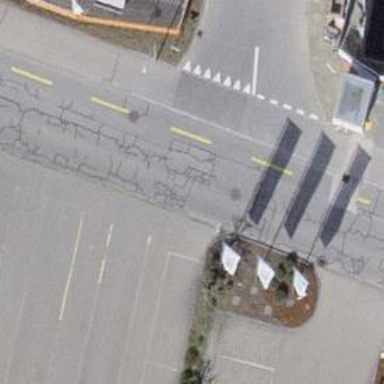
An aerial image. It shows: Residential road with asphalt surface. There is cycle lane on the left side.